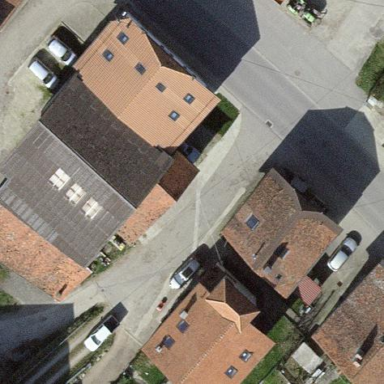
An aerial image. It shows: Farm building.